Question: Heres my analyzer leak...

I need to return and stop execution of the rest of my method, as I'm stopping the user as hes enter some text fields incorrectly.
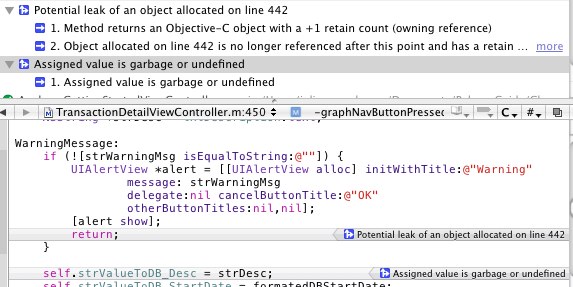
Answer: By line 442 I'm guessing that that is the 'alert' value that you set after the WarningMessage. Notice that you've not released it. After the 'show' try:
'''
[alert show];
[alert autorelease];
return;
'''